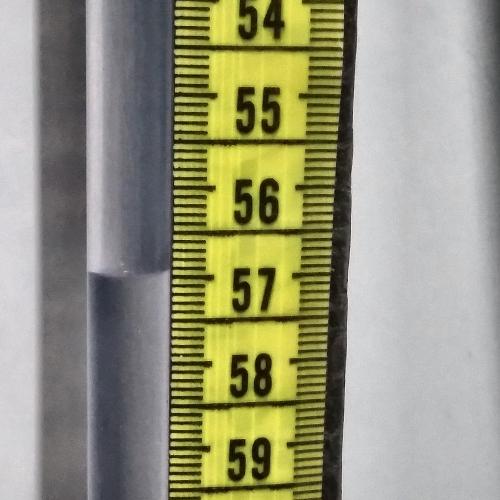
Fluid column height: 56.9 cm